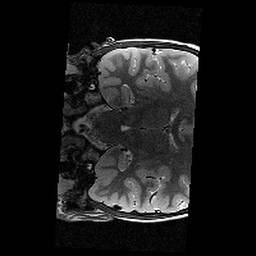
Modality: T2w
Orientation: coronal
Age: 9
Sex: male
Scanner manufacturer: siemens
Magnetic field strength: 3 T
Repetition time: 9.23 s
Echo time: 0.067 s